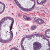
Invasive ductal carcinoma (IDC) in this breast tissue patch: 0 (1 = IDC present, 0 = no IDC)